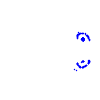
Particle: kaon